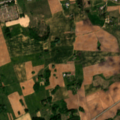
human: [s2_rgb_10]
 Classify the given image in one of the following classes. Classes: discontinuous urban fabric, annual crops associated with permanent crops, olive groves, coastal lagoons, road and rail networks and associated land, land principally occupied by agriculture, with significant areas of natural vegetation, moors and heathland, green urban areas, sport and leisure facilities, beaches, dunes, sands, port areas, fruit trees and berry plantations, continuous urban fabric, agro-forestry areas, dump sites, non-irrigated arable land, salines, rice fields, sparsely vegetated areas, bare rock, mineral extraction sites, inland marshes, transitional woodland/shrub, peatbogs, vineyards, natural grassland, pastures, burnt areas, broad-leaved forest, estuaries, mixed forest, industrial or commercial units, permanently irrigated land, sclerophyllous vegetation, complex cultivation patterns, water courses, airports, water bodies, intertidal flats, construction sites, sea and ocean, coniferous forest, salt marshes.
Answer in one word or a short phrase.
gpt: non-irrigated arable land, complex cultivation patterns, land principally occupied by agriculture, with significant areas of natural vegetation